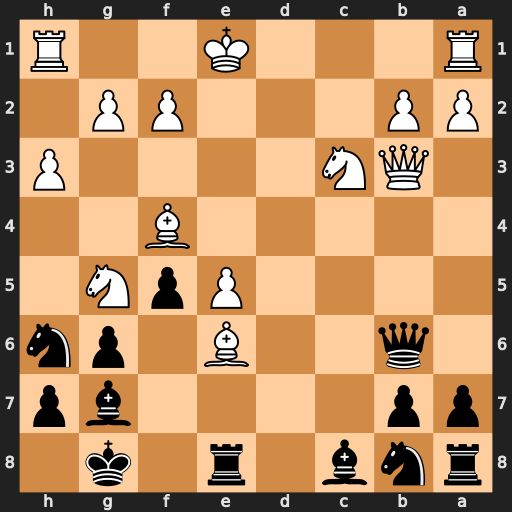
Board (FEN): rnb1r1k1/pp4bp/1q2B1pn/4PpN1/5B2/1QN4P/PP3PP1/R3K2R
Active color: b
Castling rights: KQ
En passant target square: -
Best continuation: Bxe6 Qxb6 axb6 Nxe6 Rxe6